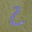
Label: 2